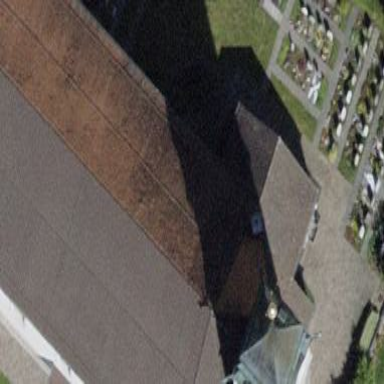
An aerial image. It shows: Church which is place of worship.